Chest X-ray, AP view. Patient: 41 years old, sex F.
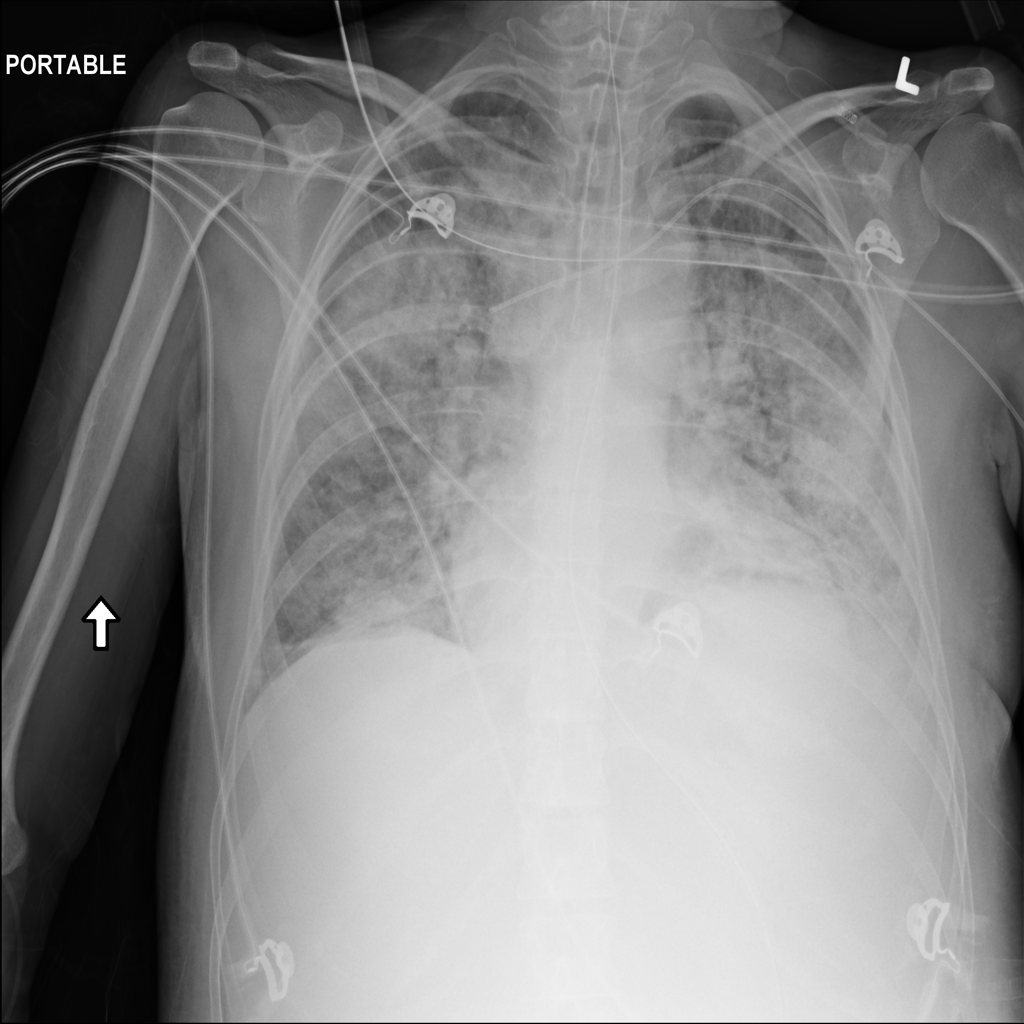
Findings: No Finding